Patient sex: F
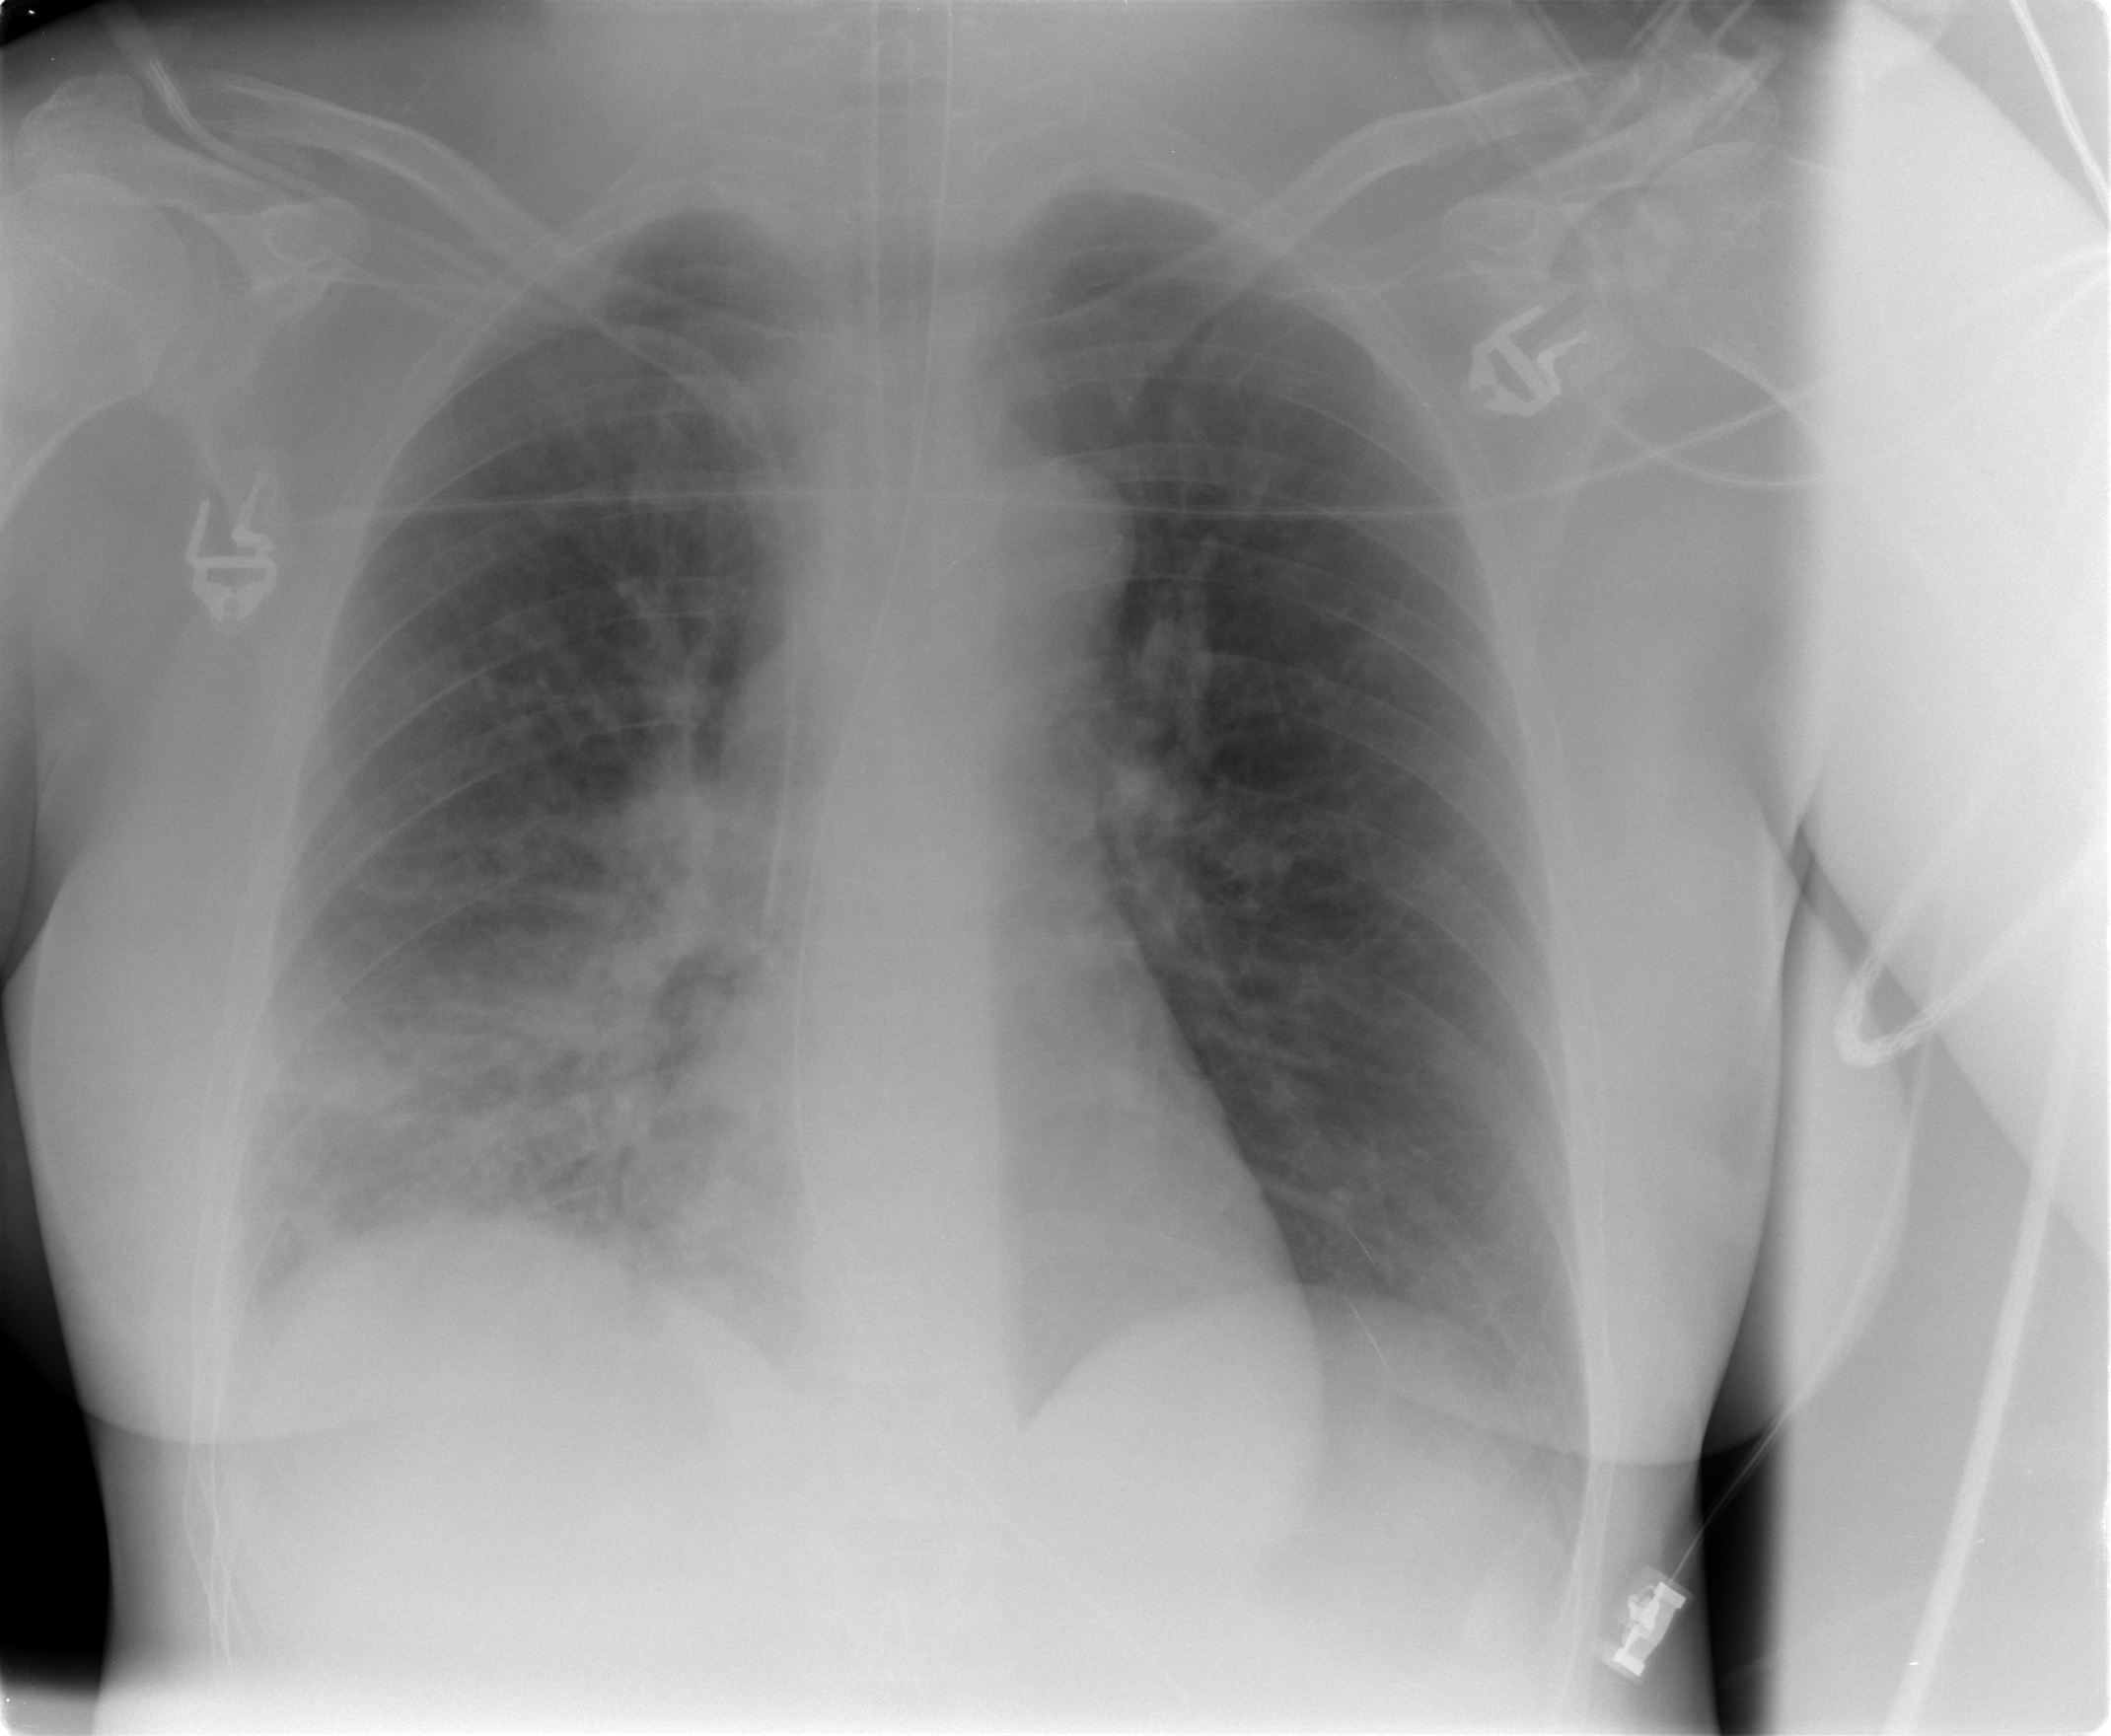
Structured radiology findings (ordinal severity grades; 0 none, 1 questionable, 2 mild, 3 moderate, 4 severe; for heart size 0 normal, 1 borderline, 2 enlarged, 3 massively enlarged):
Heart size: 0
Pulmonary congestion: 2
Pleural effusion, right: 0
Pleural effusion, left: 0
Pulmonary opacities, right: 2
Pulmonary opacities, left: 0
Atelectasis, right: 2
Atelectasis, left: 0